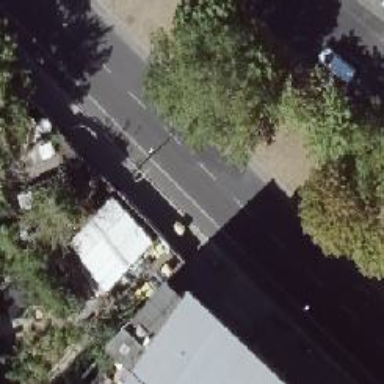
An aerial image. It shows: Secondary road with asphalt surface. It is dual carriageway with kerb separating the cycleway on the right.